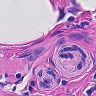
Metastatic tissue present: yes